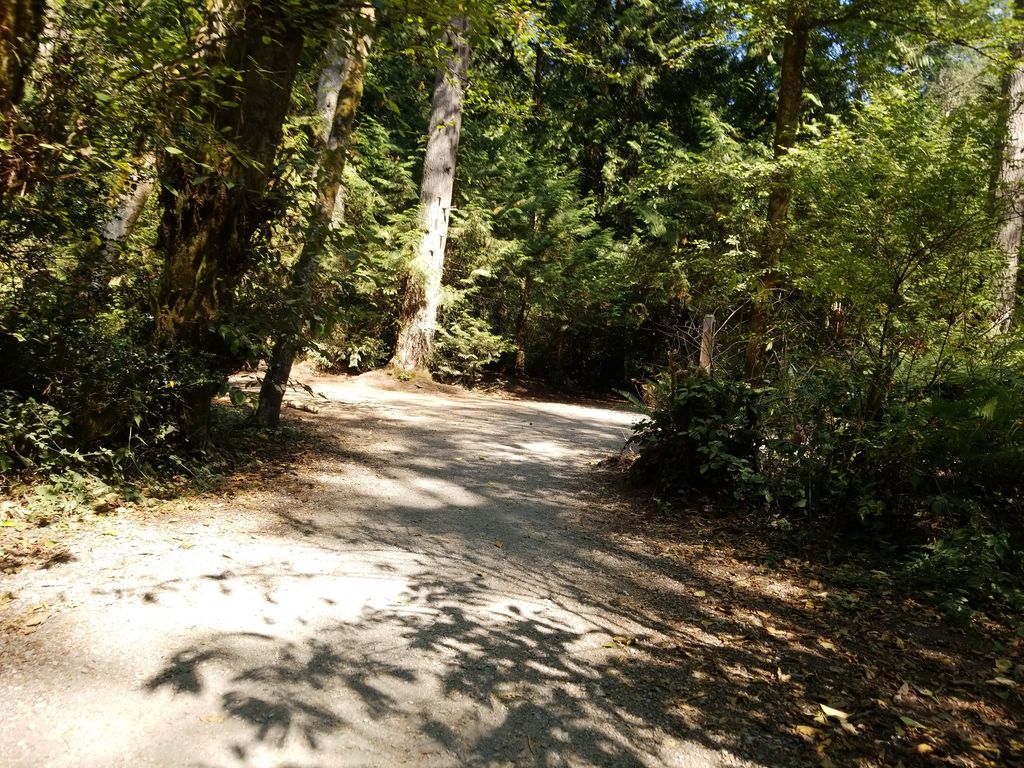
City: vancouver